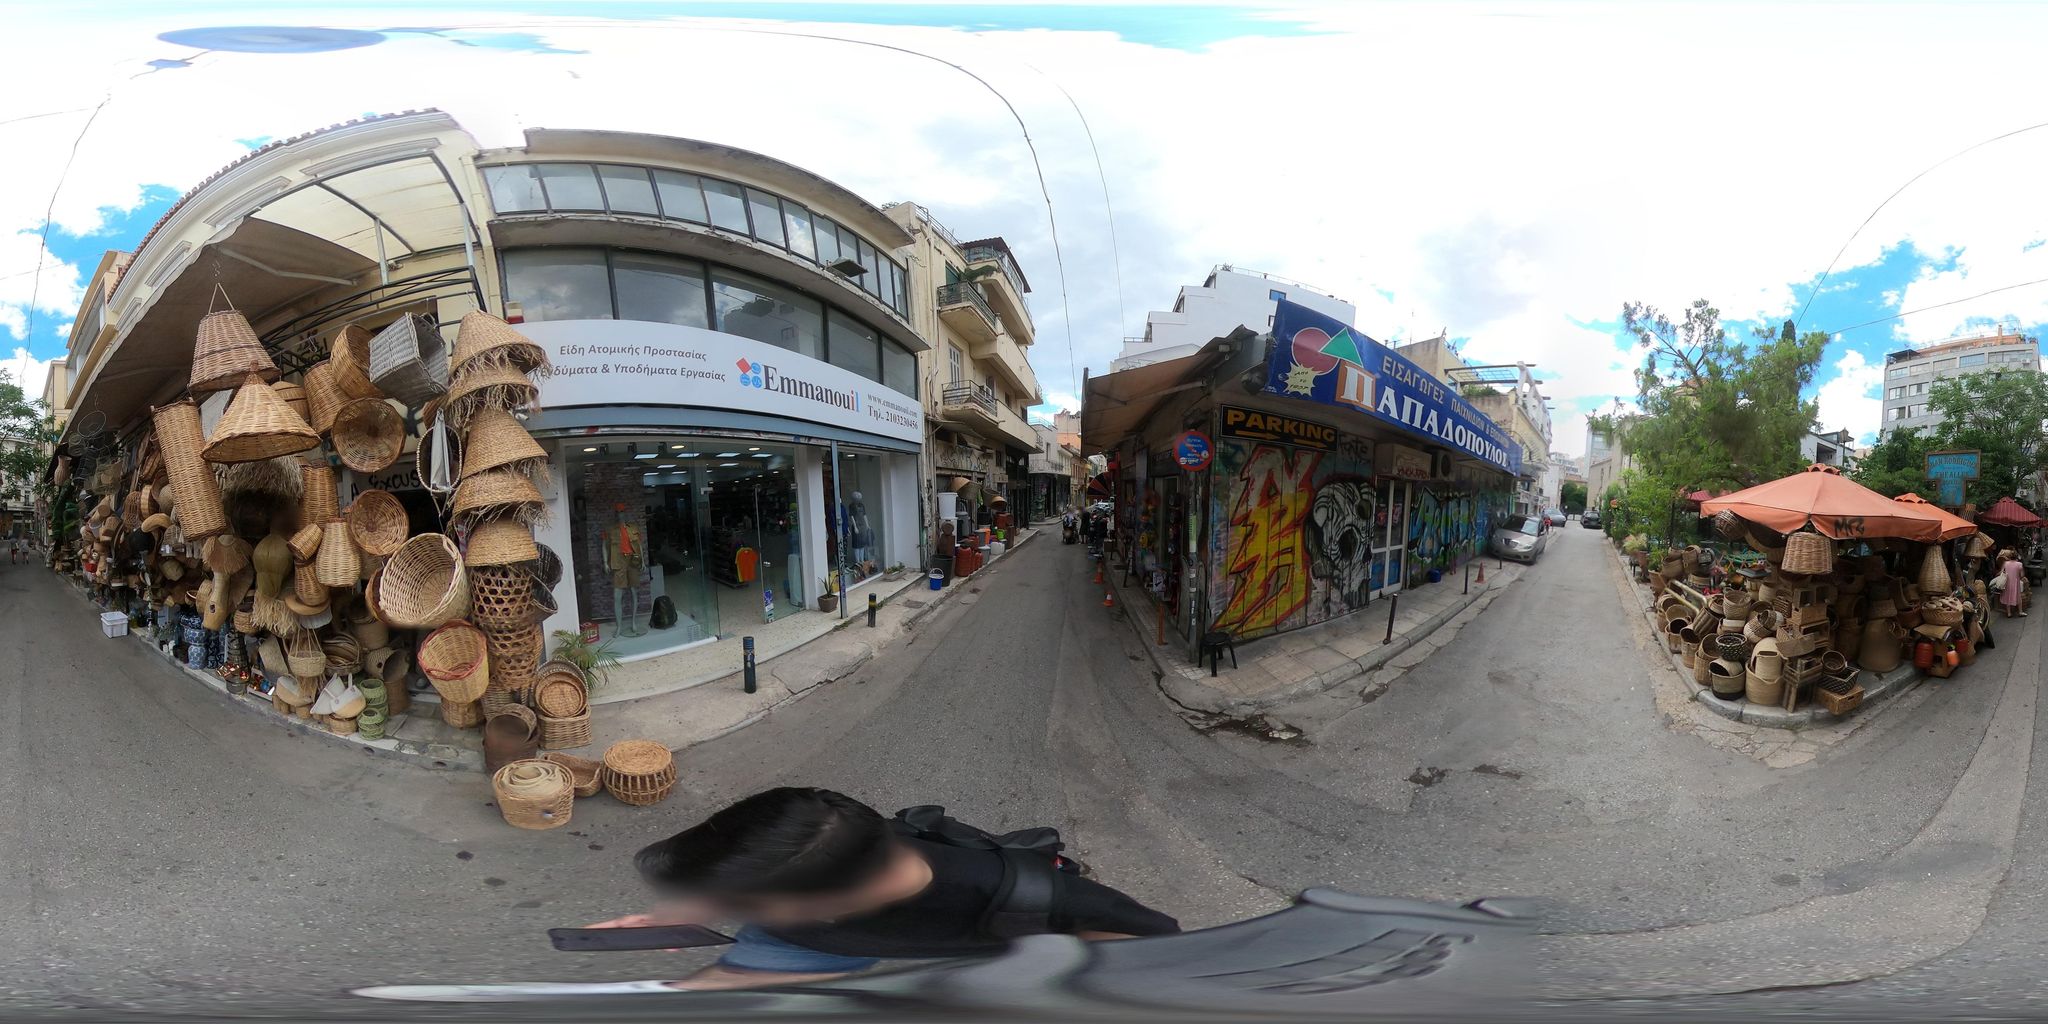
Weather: cloudy
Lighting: day
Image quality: slightly poor
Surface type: cycling surface
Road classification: service, footway, living_street
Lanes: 1
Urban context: urban centre
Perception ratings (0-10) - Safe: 0.49, Lively: 7.23, Beautiful: 1.21, Boring: 3.96, Depressing: 6.06, Wealthy: 1.17